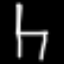
Label: chair